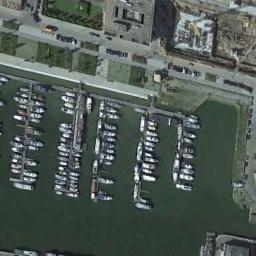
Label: harbor